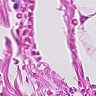
Metastatic tissue present: no